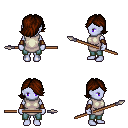
a pixel art fantasy rpg character, female body template, dark elf, purple skin, white tunic, teal pants, brown swoop hairstyle, leather bracers, spear, four views (front, back, left, right), 2x2 character sprite sheet, small pixel art, hard edges, no anti-aliasing